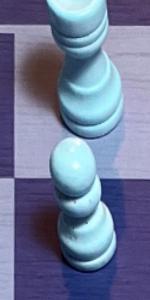
Label: Pawn_White